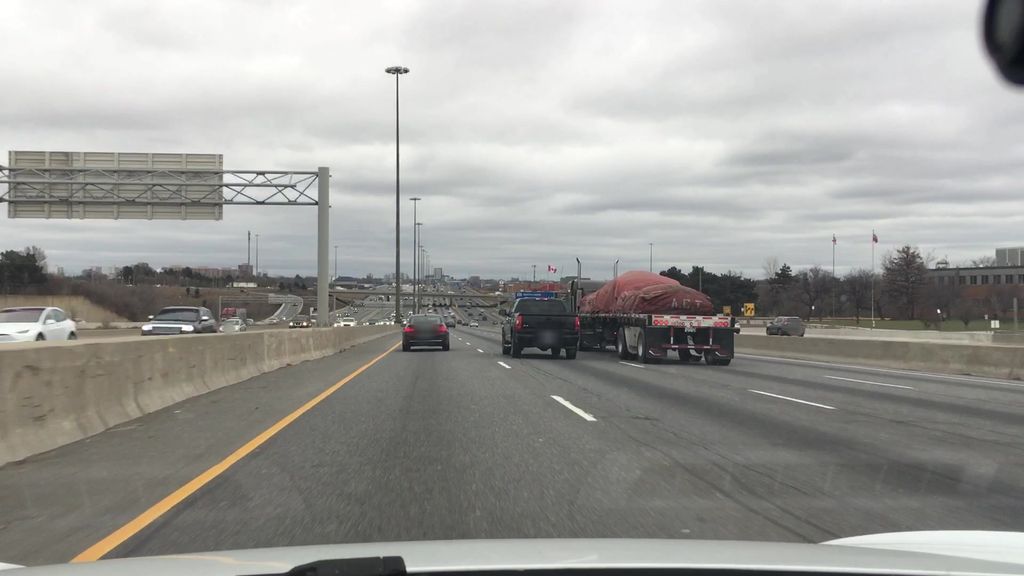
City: toronto